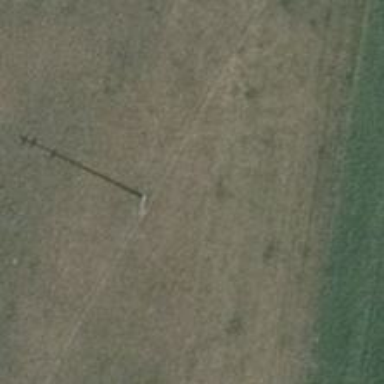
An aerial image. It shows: Power pole.